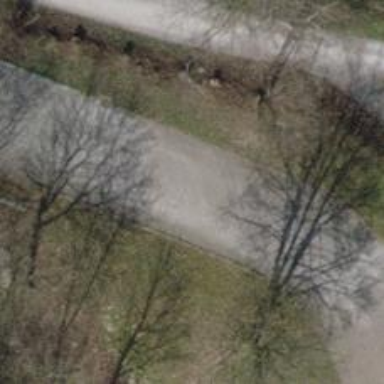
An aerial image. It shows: Unclassified road with paving stones surface.